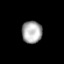
Tissue: prostate
Cell type: T cells
Senescence score: 0.3073
Nuclear area (px): 438
Mean DAPI intensity: 172.345